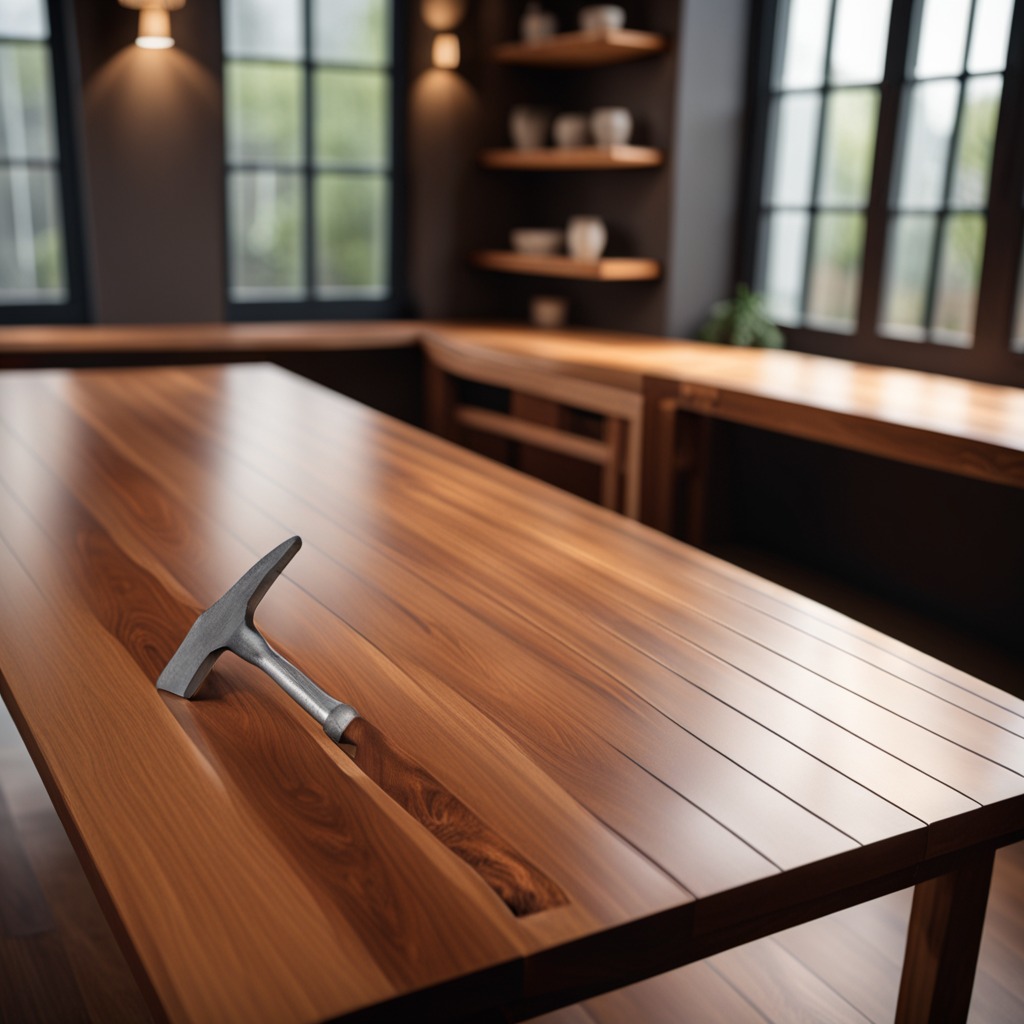
A hammer is lying on the wooden table in a carpentry studio.